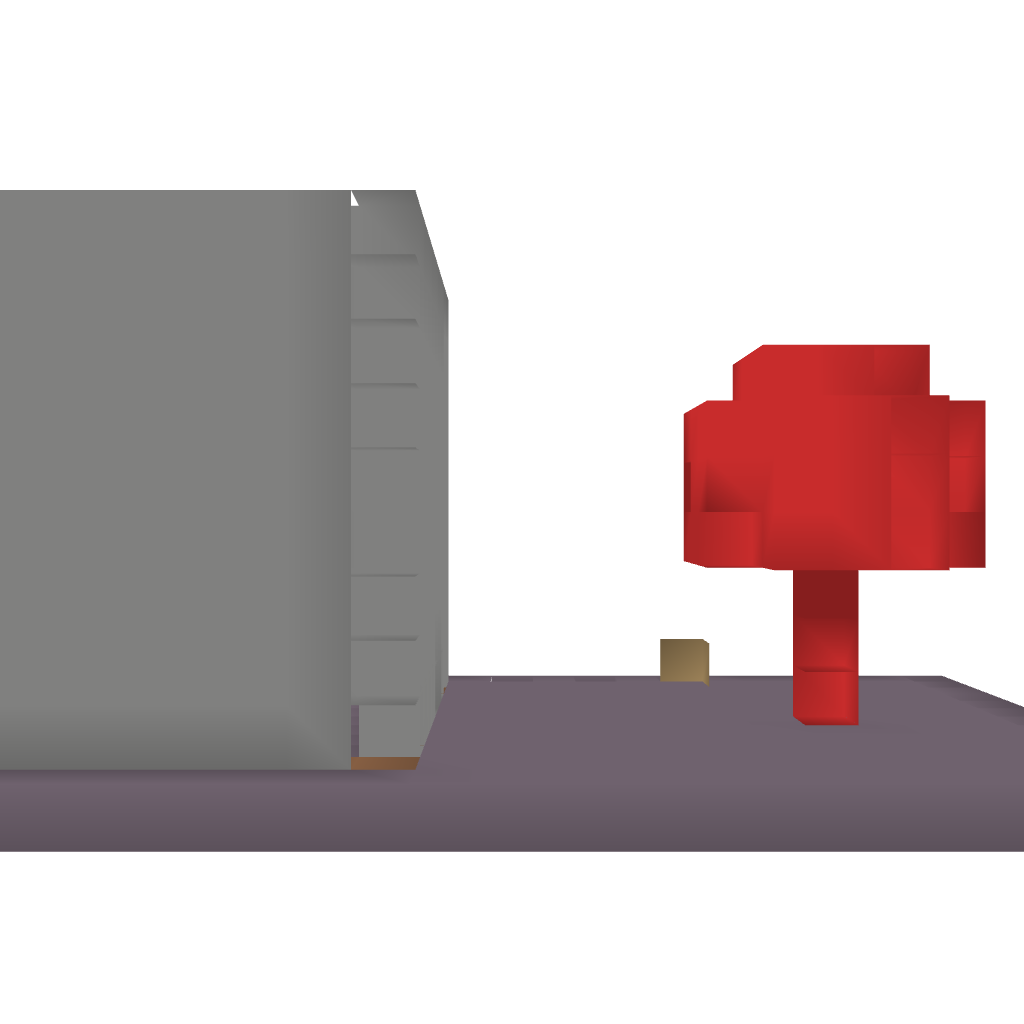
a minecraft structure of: Mooshroom red house